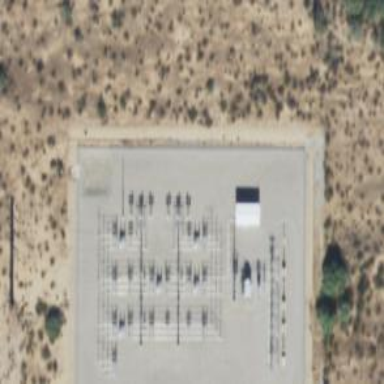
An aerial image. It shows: Switch used for power control.